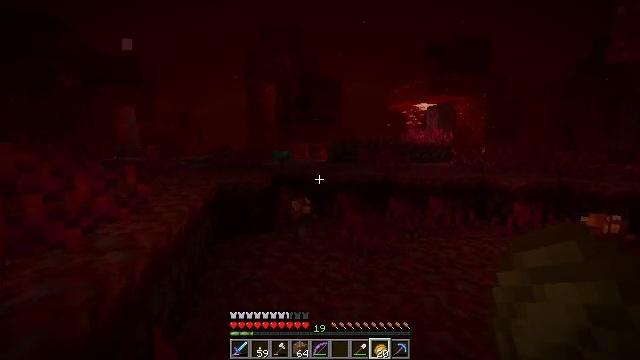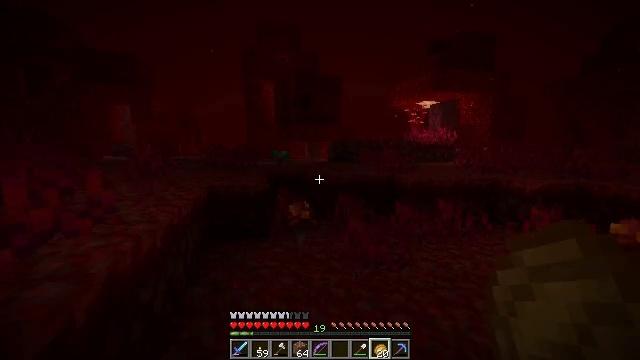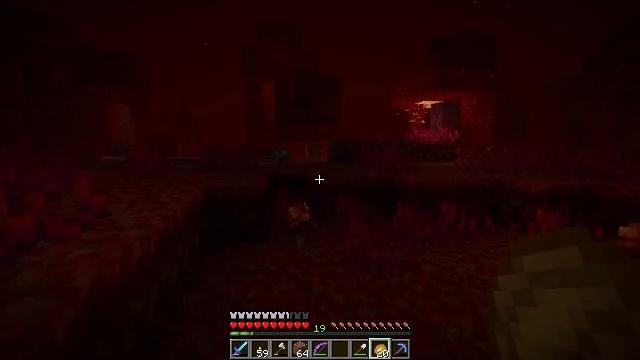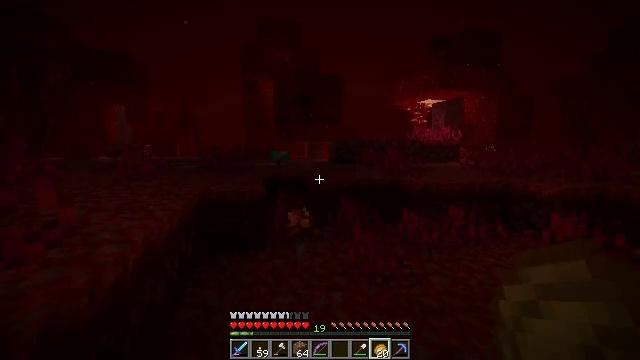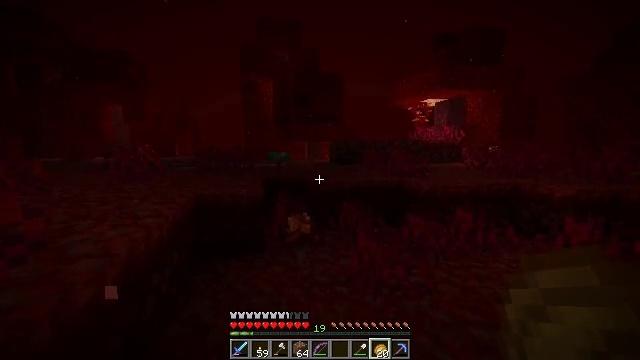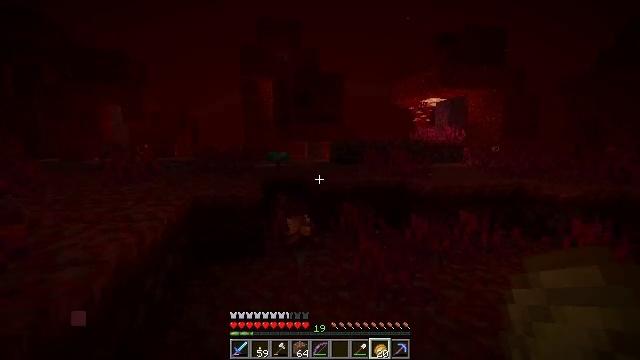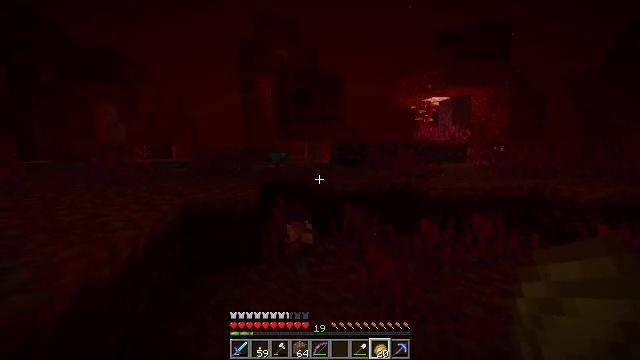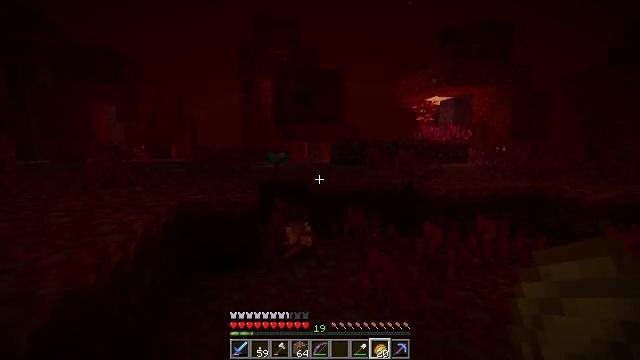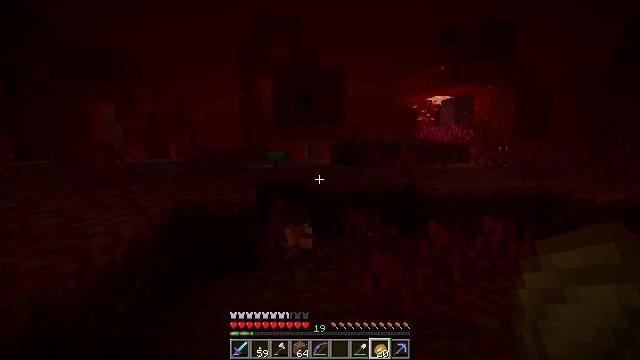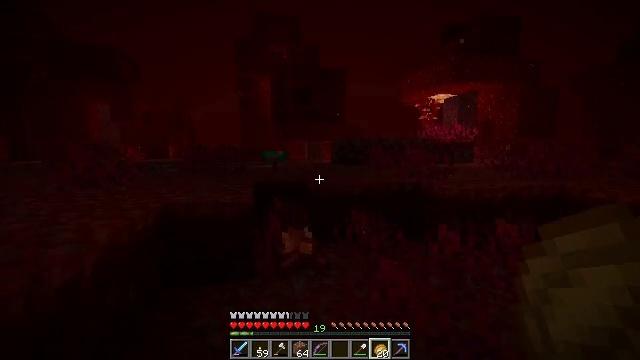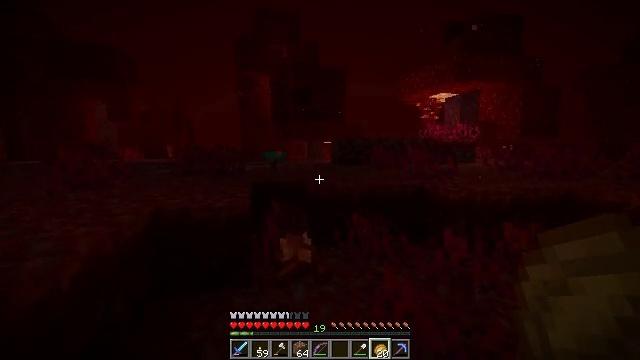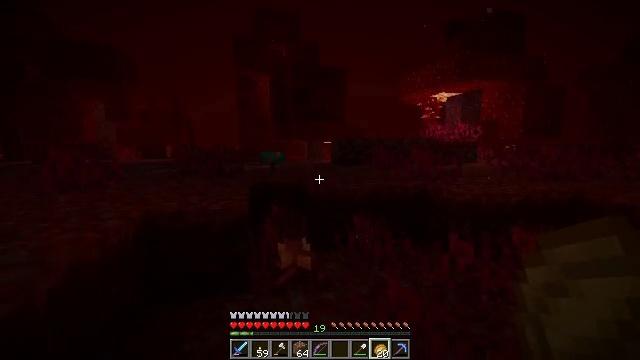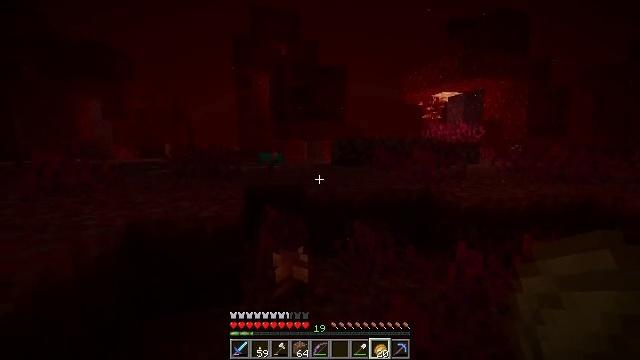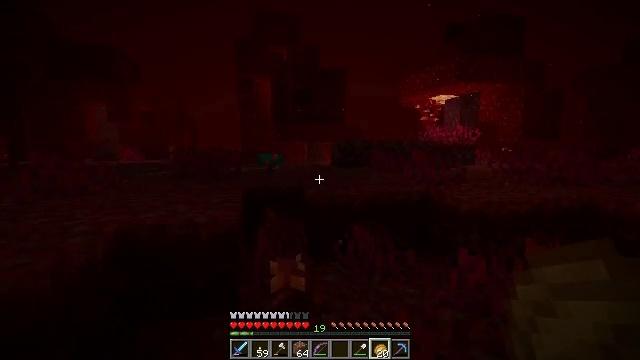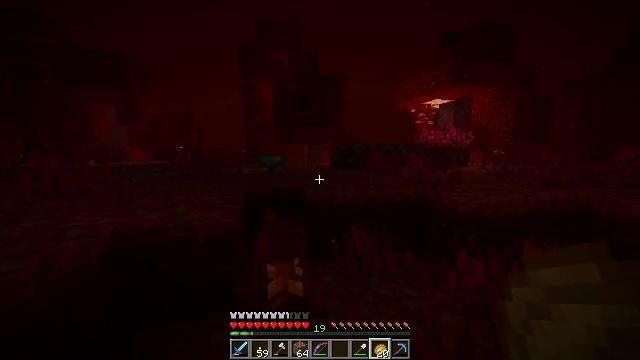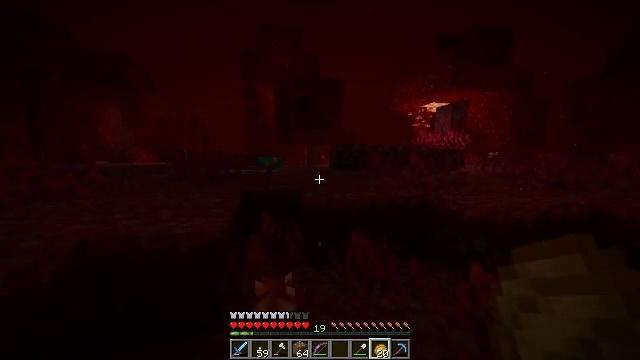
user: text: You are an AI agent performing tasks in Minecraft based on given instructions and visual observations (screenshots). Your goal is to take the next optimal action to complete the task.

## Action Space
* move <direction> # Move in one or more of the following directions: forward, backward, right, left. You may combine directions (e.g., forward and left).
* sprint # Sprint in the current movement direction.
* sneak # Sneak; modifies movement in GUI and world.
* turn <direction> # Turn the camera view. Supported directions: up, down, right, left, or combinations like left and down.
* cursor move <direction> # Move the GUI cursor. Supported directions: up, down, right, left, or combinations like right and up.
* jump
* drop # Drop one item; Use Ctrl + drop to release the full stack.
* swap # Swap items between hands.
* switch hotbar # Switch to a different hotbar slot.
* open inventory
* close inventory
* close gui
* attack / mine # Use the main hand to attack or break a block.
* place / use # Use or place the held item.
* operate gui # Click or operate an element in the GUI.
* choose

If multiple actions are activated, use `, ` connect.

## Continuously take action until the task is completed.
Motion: motion action
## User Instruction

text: Attack the ground to get crimson roots.
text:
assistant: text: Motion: move forward
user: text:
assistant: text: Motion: move forward
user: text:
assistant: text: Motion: move forward
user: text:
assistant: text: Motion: move forward
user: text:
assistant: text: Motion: move forward
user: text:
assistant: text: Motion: move forward
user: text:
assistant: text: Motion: no_op
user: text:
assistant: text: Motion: move forward
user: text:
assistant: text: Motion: move forward
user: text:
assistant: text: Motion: move forward
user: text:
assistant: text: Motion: no_op
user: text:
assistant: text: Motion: move forward
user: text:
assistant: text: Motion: move forward
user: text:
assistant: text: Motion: move forward
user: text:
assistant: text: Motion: move forward
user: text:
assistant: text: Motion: move forward
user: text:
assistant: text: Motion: move forward
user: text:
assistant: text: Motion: move forward
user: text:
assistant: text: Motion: move forward
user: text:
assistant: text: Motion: move forward
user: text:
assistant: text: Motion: move forward, jump
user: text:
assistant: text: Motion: move forward, jump
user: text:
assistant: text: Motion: move forward, jump
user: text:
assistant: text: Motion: move forward, turn left, jump
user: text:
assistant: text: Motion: move forward, turn left, jump
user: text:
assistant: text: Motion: move forward, turn left, jump
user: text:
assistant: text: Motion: move forward, turn left and up, jump
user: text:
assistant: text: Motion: move forward, turn left and up
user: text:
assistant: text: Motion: move forward, turn left and up
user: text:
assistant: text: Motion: move forward, turn left and up